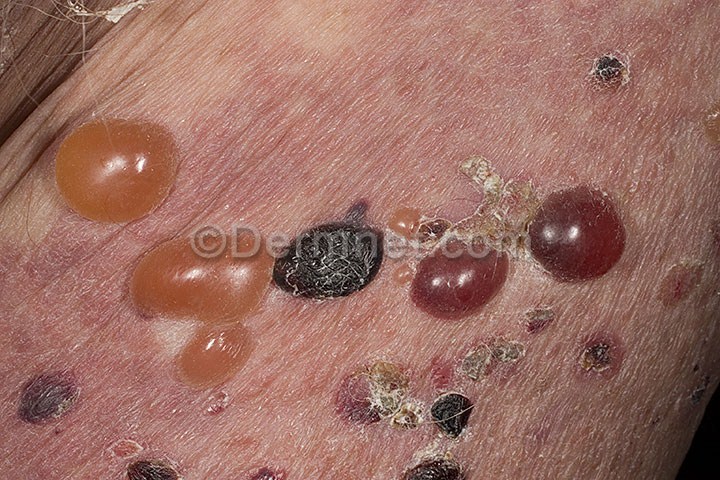
Disease: Bullous Disease Photos